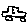
Label: car